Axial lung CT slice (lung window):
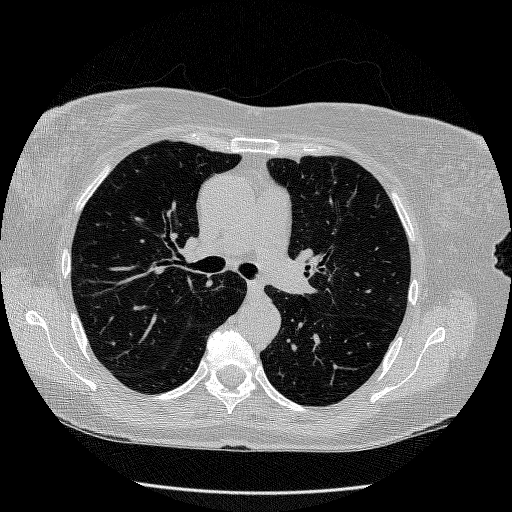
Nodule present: no